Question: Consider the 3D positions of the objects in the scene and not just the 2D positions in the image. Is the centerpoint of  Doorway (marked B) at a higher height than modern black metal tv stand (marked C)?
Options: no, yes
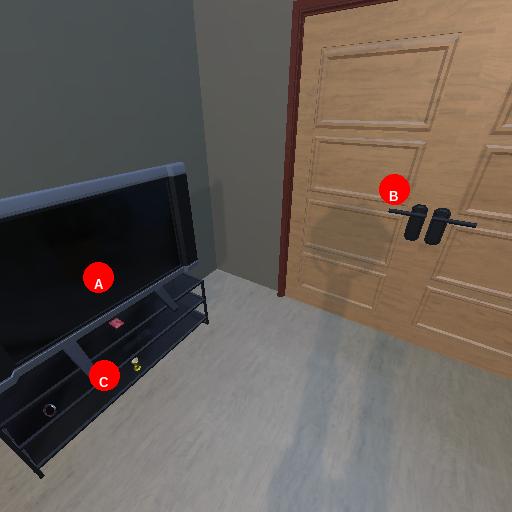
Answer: no